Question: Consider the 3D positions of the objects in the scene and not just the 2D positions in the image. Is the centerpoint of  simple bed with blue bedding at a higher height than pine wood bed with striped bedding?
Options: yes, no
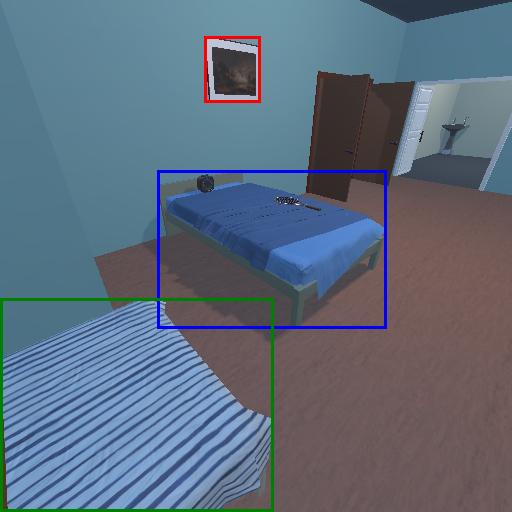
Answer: yes